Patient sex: M
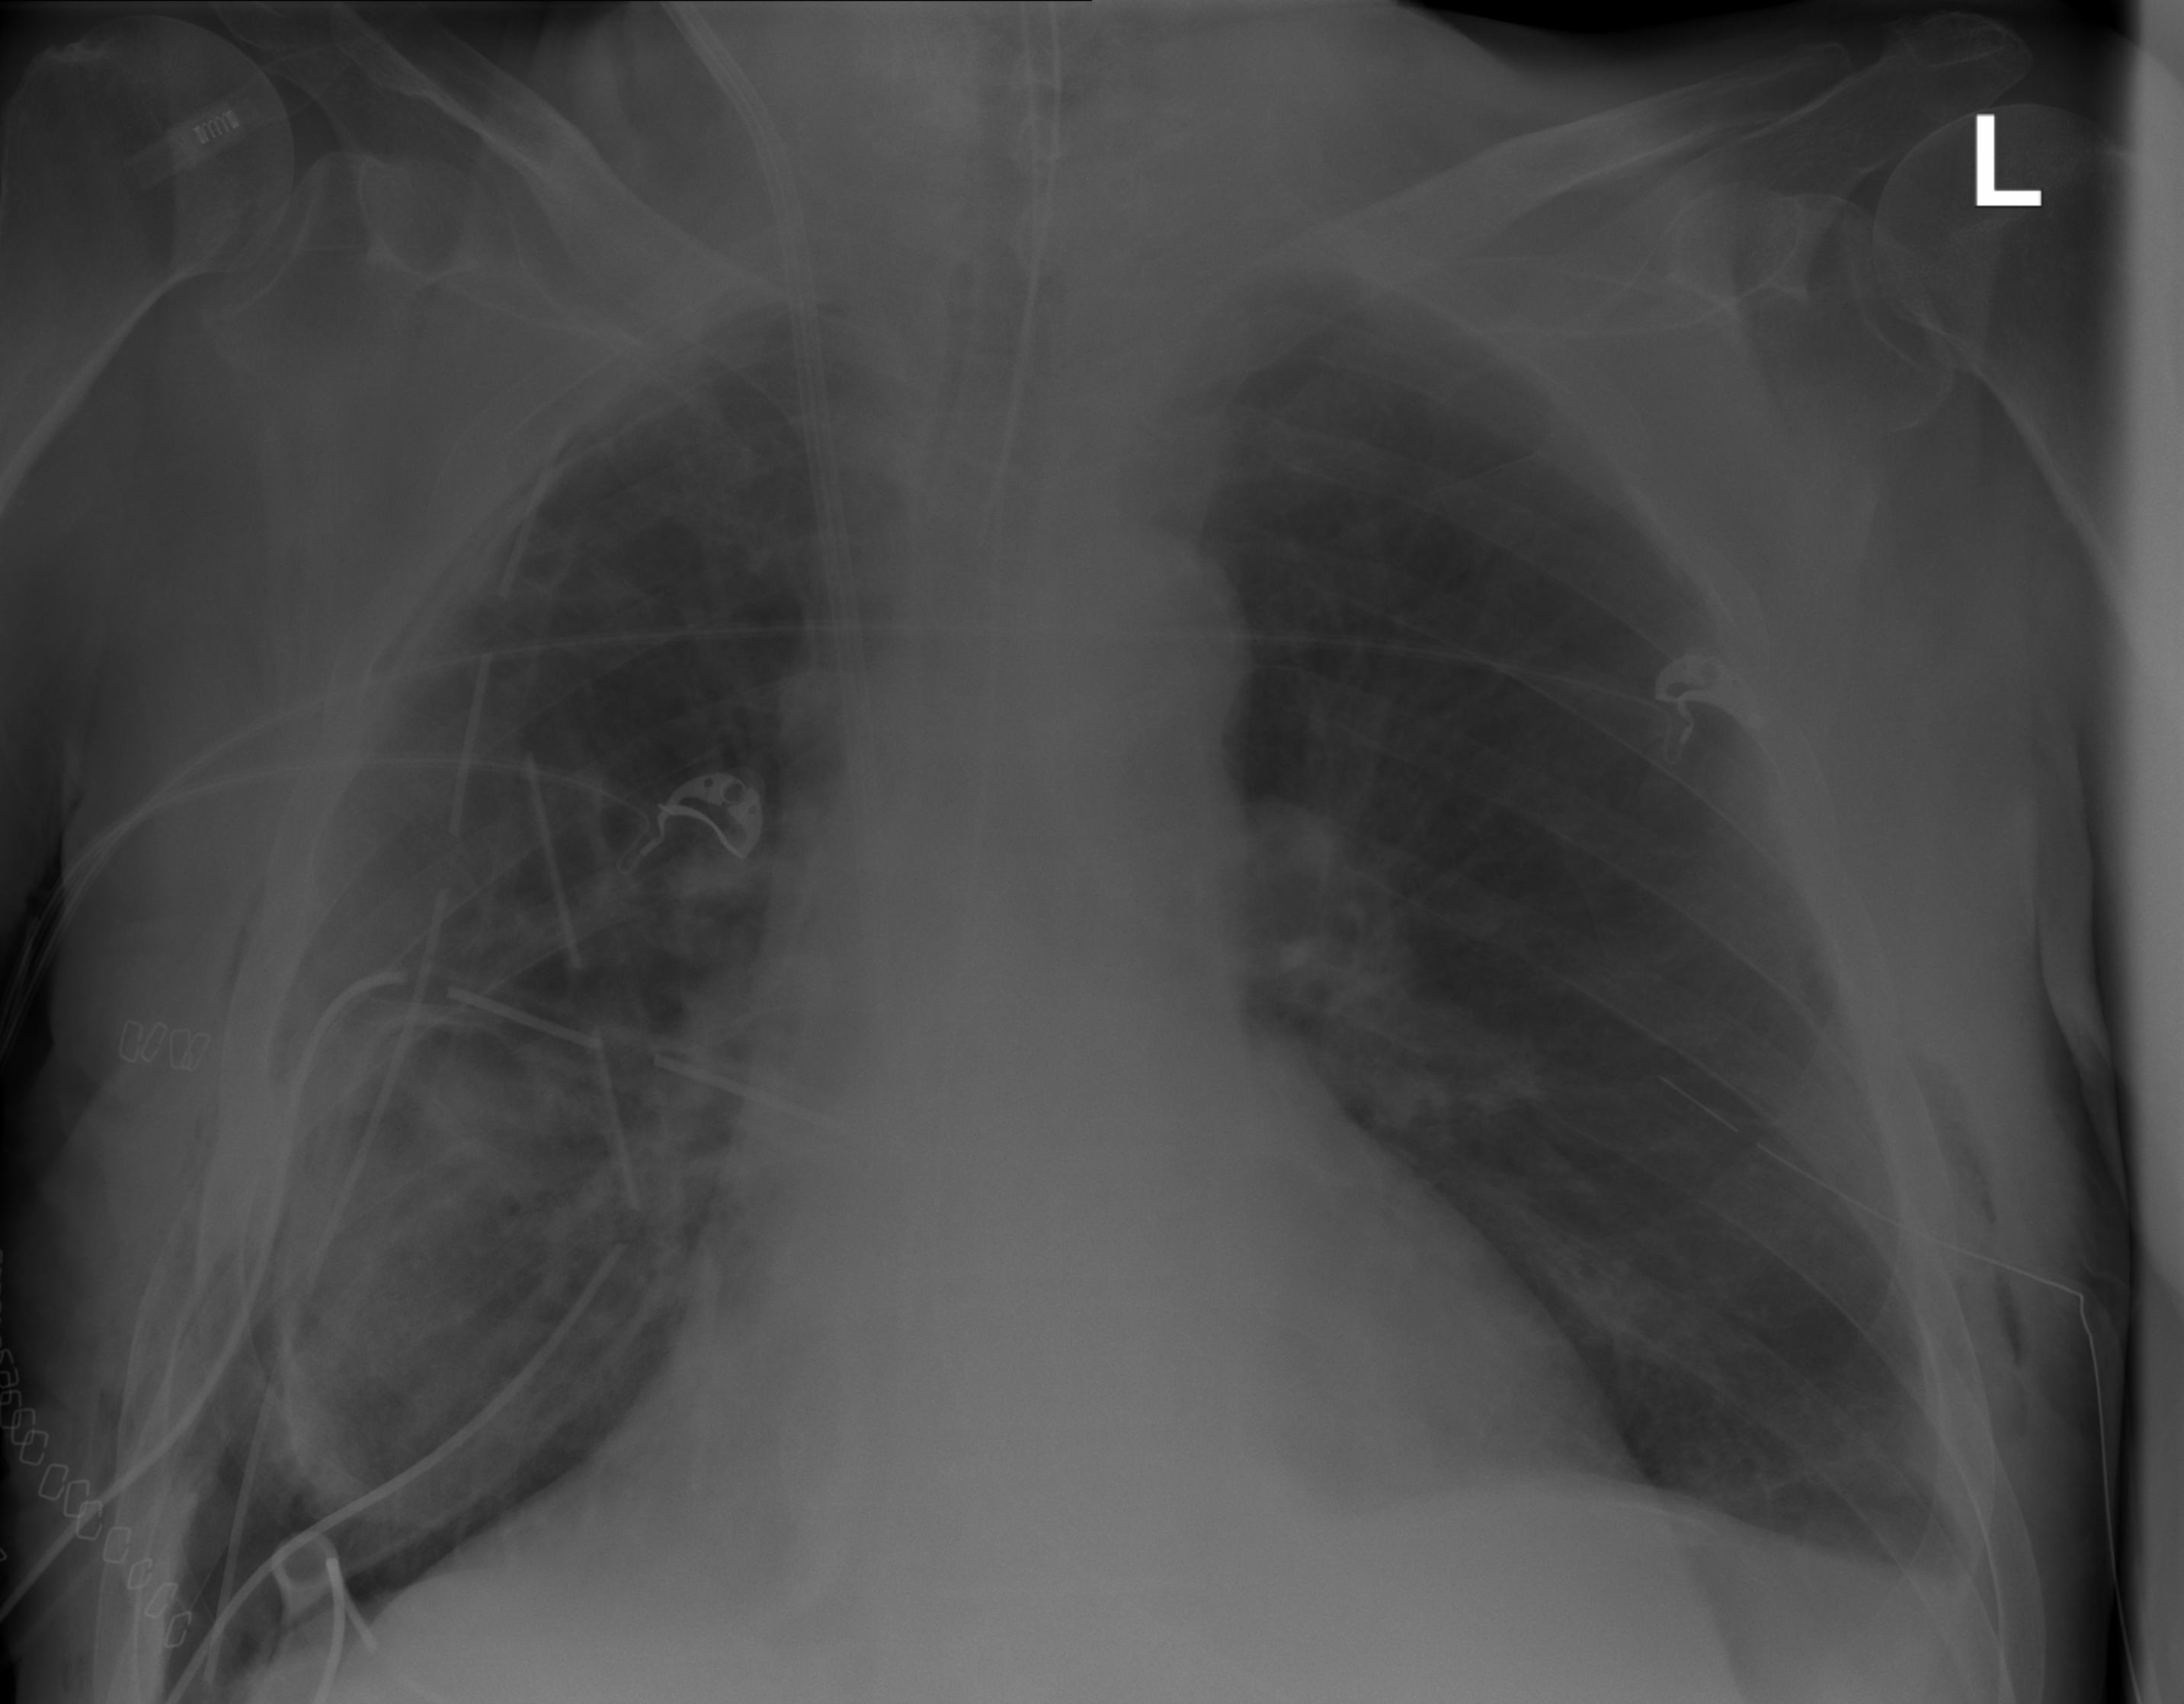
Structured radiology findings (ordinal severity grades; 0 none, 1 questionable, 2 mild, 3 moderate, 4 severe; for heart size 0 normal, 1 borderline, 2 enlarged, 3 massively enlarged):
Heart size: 2
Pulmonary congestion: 0
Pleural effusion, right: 0
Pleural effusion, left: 2
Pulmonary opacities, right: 0
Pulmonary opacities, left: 0
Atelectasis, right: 3
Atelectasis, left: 2